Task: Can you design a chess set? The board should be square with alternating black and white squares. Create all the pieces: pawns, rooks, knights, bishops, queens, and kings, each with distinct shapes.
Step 4620:
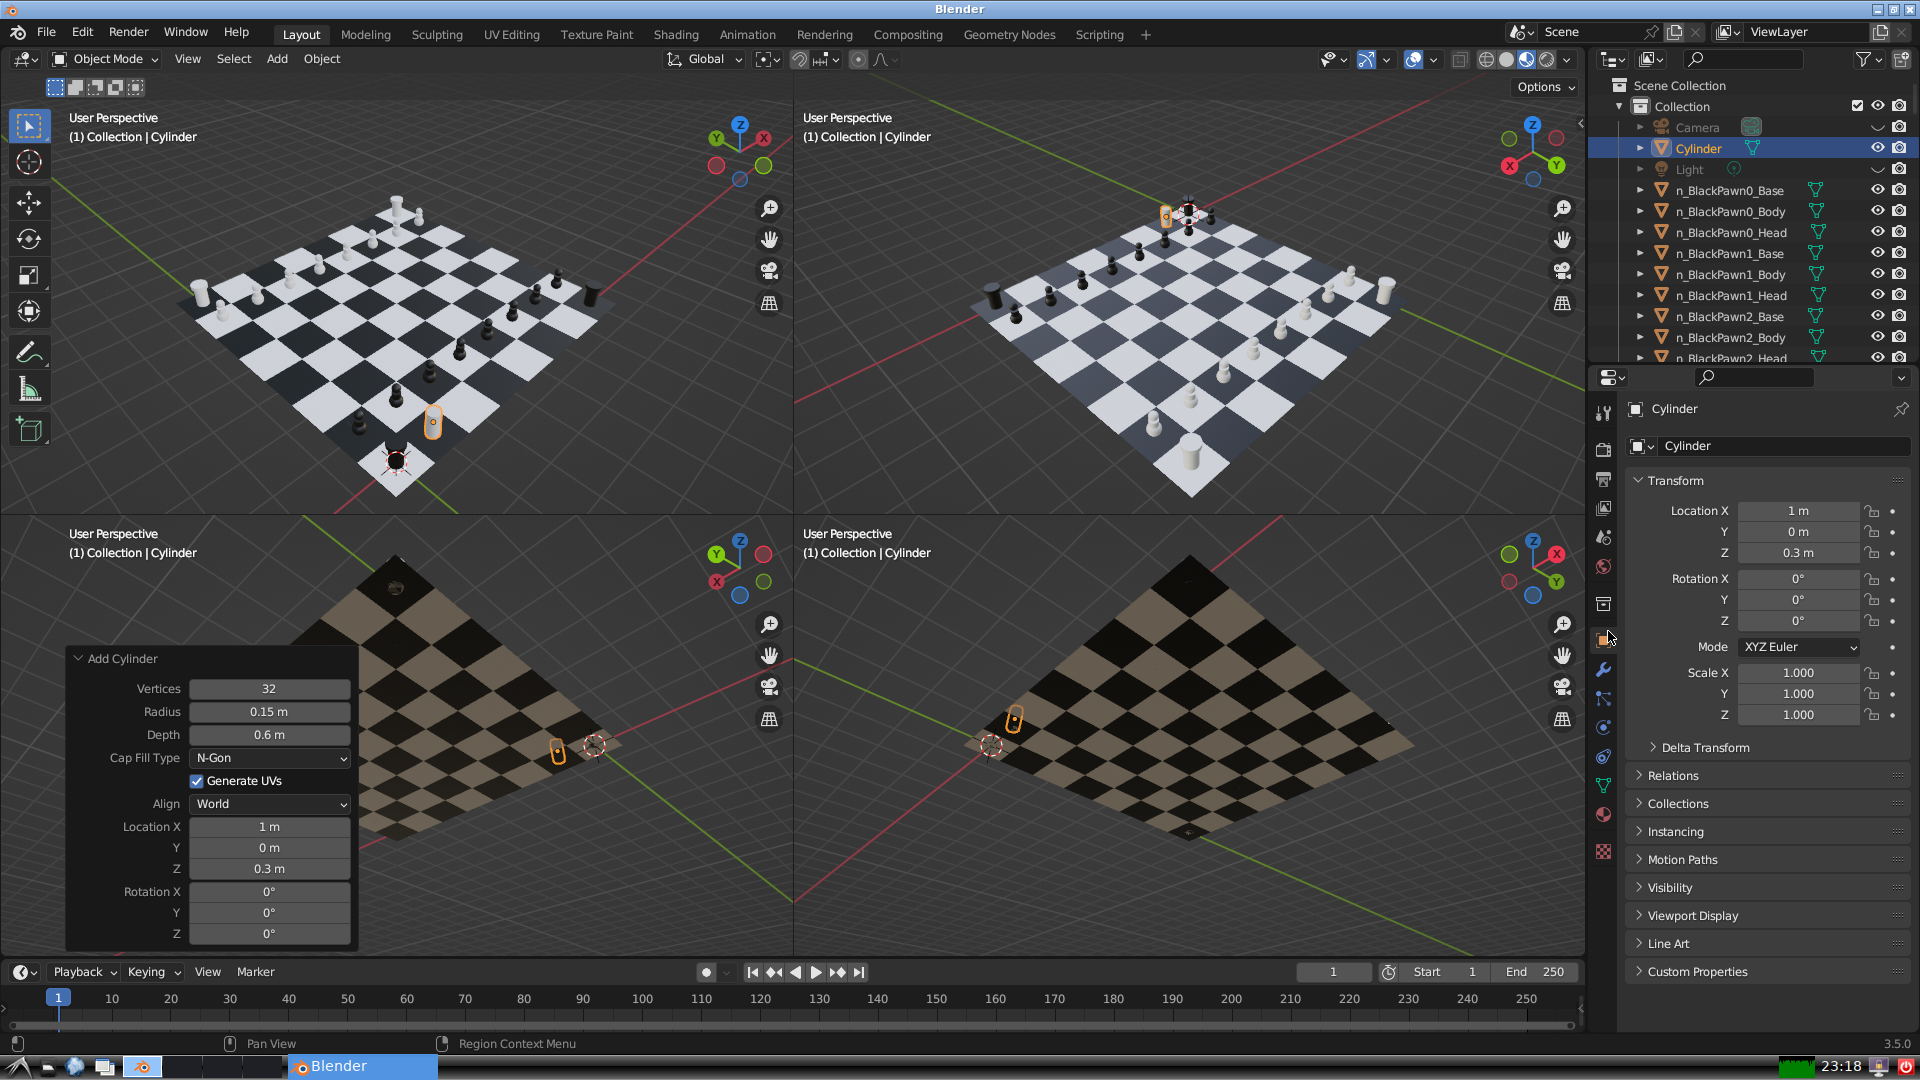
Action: {"mouse_move": [1732, 445]}